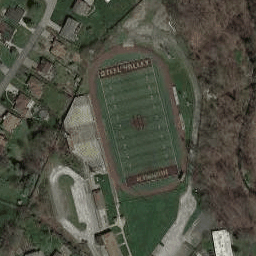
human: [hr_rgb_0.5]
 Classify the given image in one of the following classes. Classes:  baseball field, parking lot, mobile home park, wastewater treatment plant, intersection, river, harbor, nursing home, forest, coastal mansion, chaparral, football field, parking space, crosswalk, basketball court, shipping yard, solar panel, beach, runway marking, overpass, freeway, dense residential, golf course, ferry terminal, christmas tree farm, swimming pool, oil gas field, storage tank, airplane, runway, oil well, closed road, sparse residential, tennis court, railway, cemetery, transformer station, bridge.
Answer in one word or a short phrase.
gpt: football field